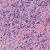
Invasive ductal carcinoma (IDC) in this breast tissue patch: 1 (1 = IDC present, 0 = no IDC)